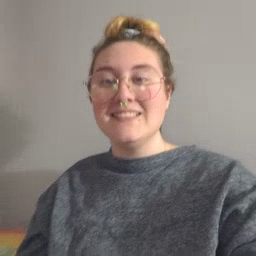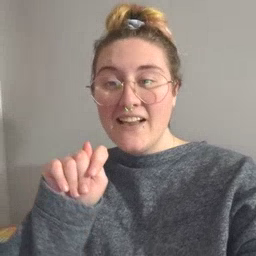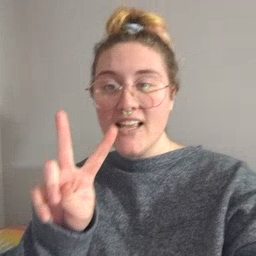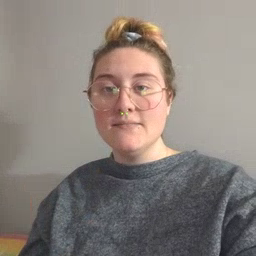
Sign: TV